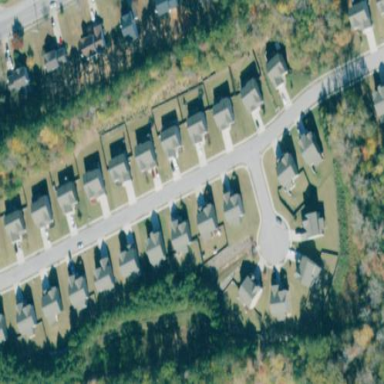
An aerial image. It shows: Residential area composed of single-family homes.